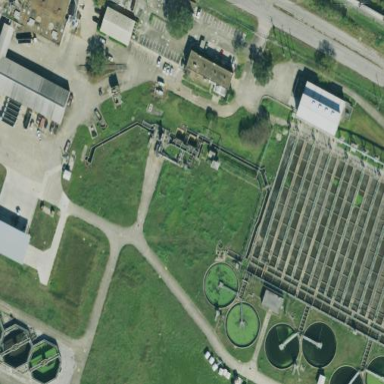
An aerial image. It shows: Wastewater plant.